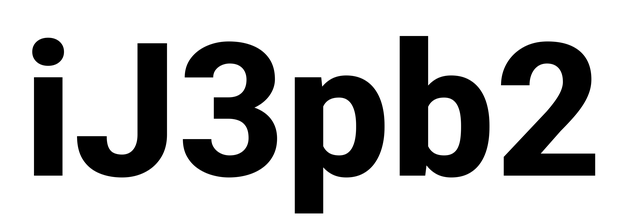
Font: Roboto_ExtraBold